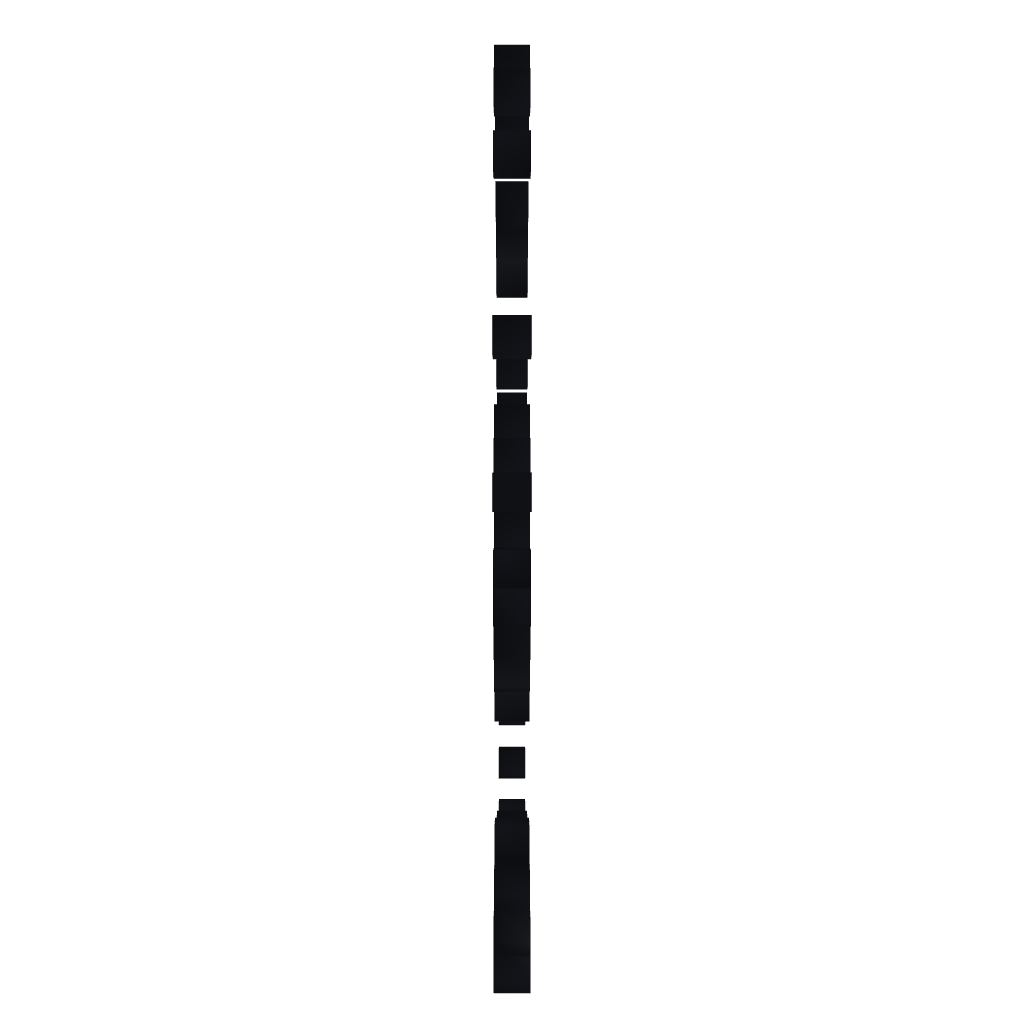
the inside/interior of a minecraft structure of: Koopa Troopa